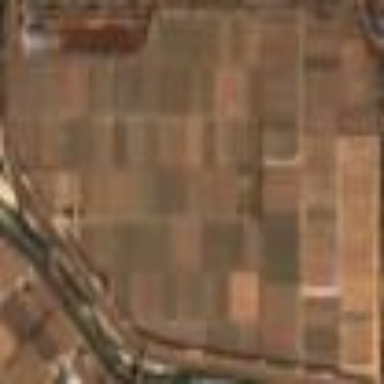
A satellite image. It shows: Farmland with rice crops ready for harvest.